Brain MRI, t2w sequence, axial 2D slice.
Patient: age 39, sex F, weight 95 kg, height 1.95 m
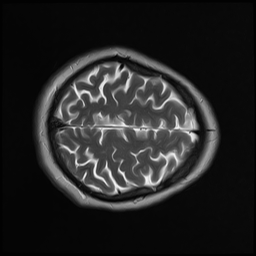